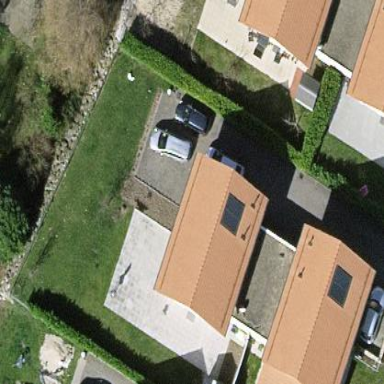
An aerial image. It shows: Gabled roofed house.